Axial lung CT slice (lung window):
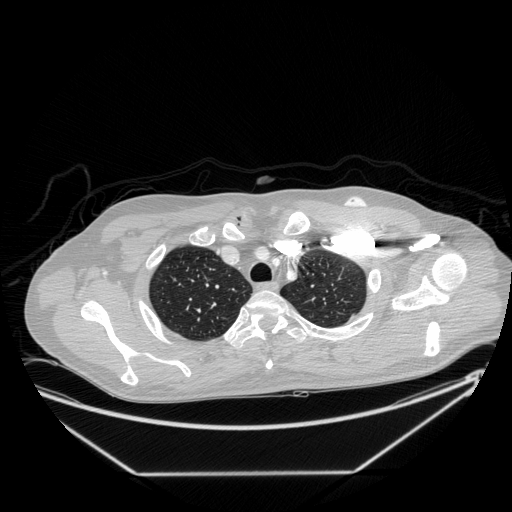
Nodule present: no